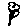
Label: flower